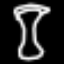
Label: hourglass